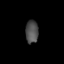
Tissue: lung
Cell type: Epithelial cells
Senescence score: 0.2193
Nuclear area (px): 289
Mean DAPI intensity: 77.176